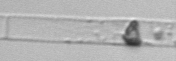
Label: Dactyliosolen_blavyanus